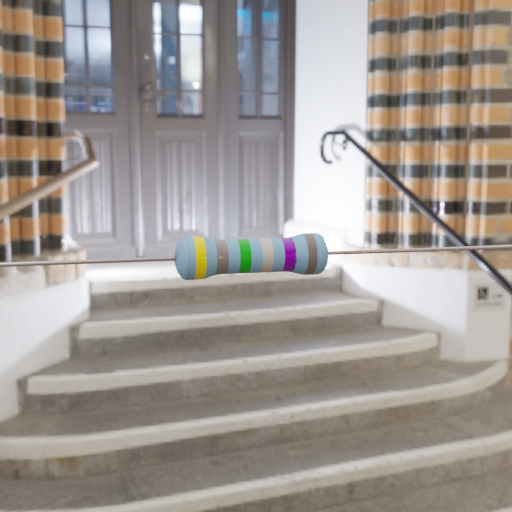
Resistor colour bands (in order): yellow, gray, green, silver, violet, gray